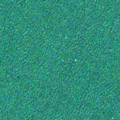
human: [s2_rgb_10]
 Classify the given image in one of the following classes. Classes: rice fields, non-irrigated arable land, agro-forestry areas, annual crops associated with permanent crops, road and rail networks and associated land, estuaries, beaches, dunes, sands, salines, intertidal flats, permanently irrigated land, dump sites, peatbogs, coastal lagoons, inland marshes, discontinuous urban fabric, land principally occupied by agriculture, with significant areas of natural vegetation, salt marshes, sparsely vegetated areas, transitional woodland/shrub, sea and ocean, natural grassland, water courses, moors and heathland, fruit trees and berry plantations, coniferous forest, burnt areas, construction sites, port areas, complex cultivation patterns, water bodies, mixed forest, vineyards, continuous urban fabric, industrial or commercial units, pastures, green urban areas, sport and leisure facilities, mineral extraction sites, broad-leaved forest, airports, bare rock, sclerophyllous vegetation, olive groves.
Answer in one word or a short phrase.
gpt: sea and ocean